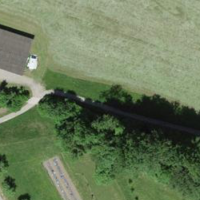
EUNIS habitat code: 25
Species observed at this site:
Cornus sanguinea
Lamium galeobdolon